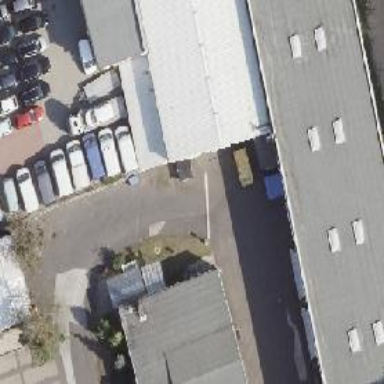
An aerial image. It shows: Building housing car shop.